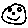
Label: smiley face